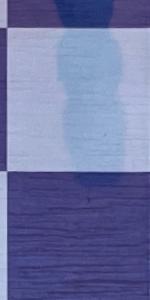
Label: Empty